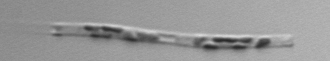
Label: Eucampia_morphytype1